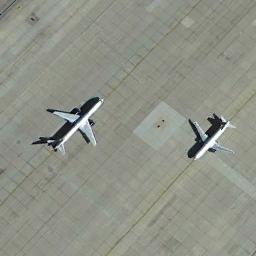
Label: airplane